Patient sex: F
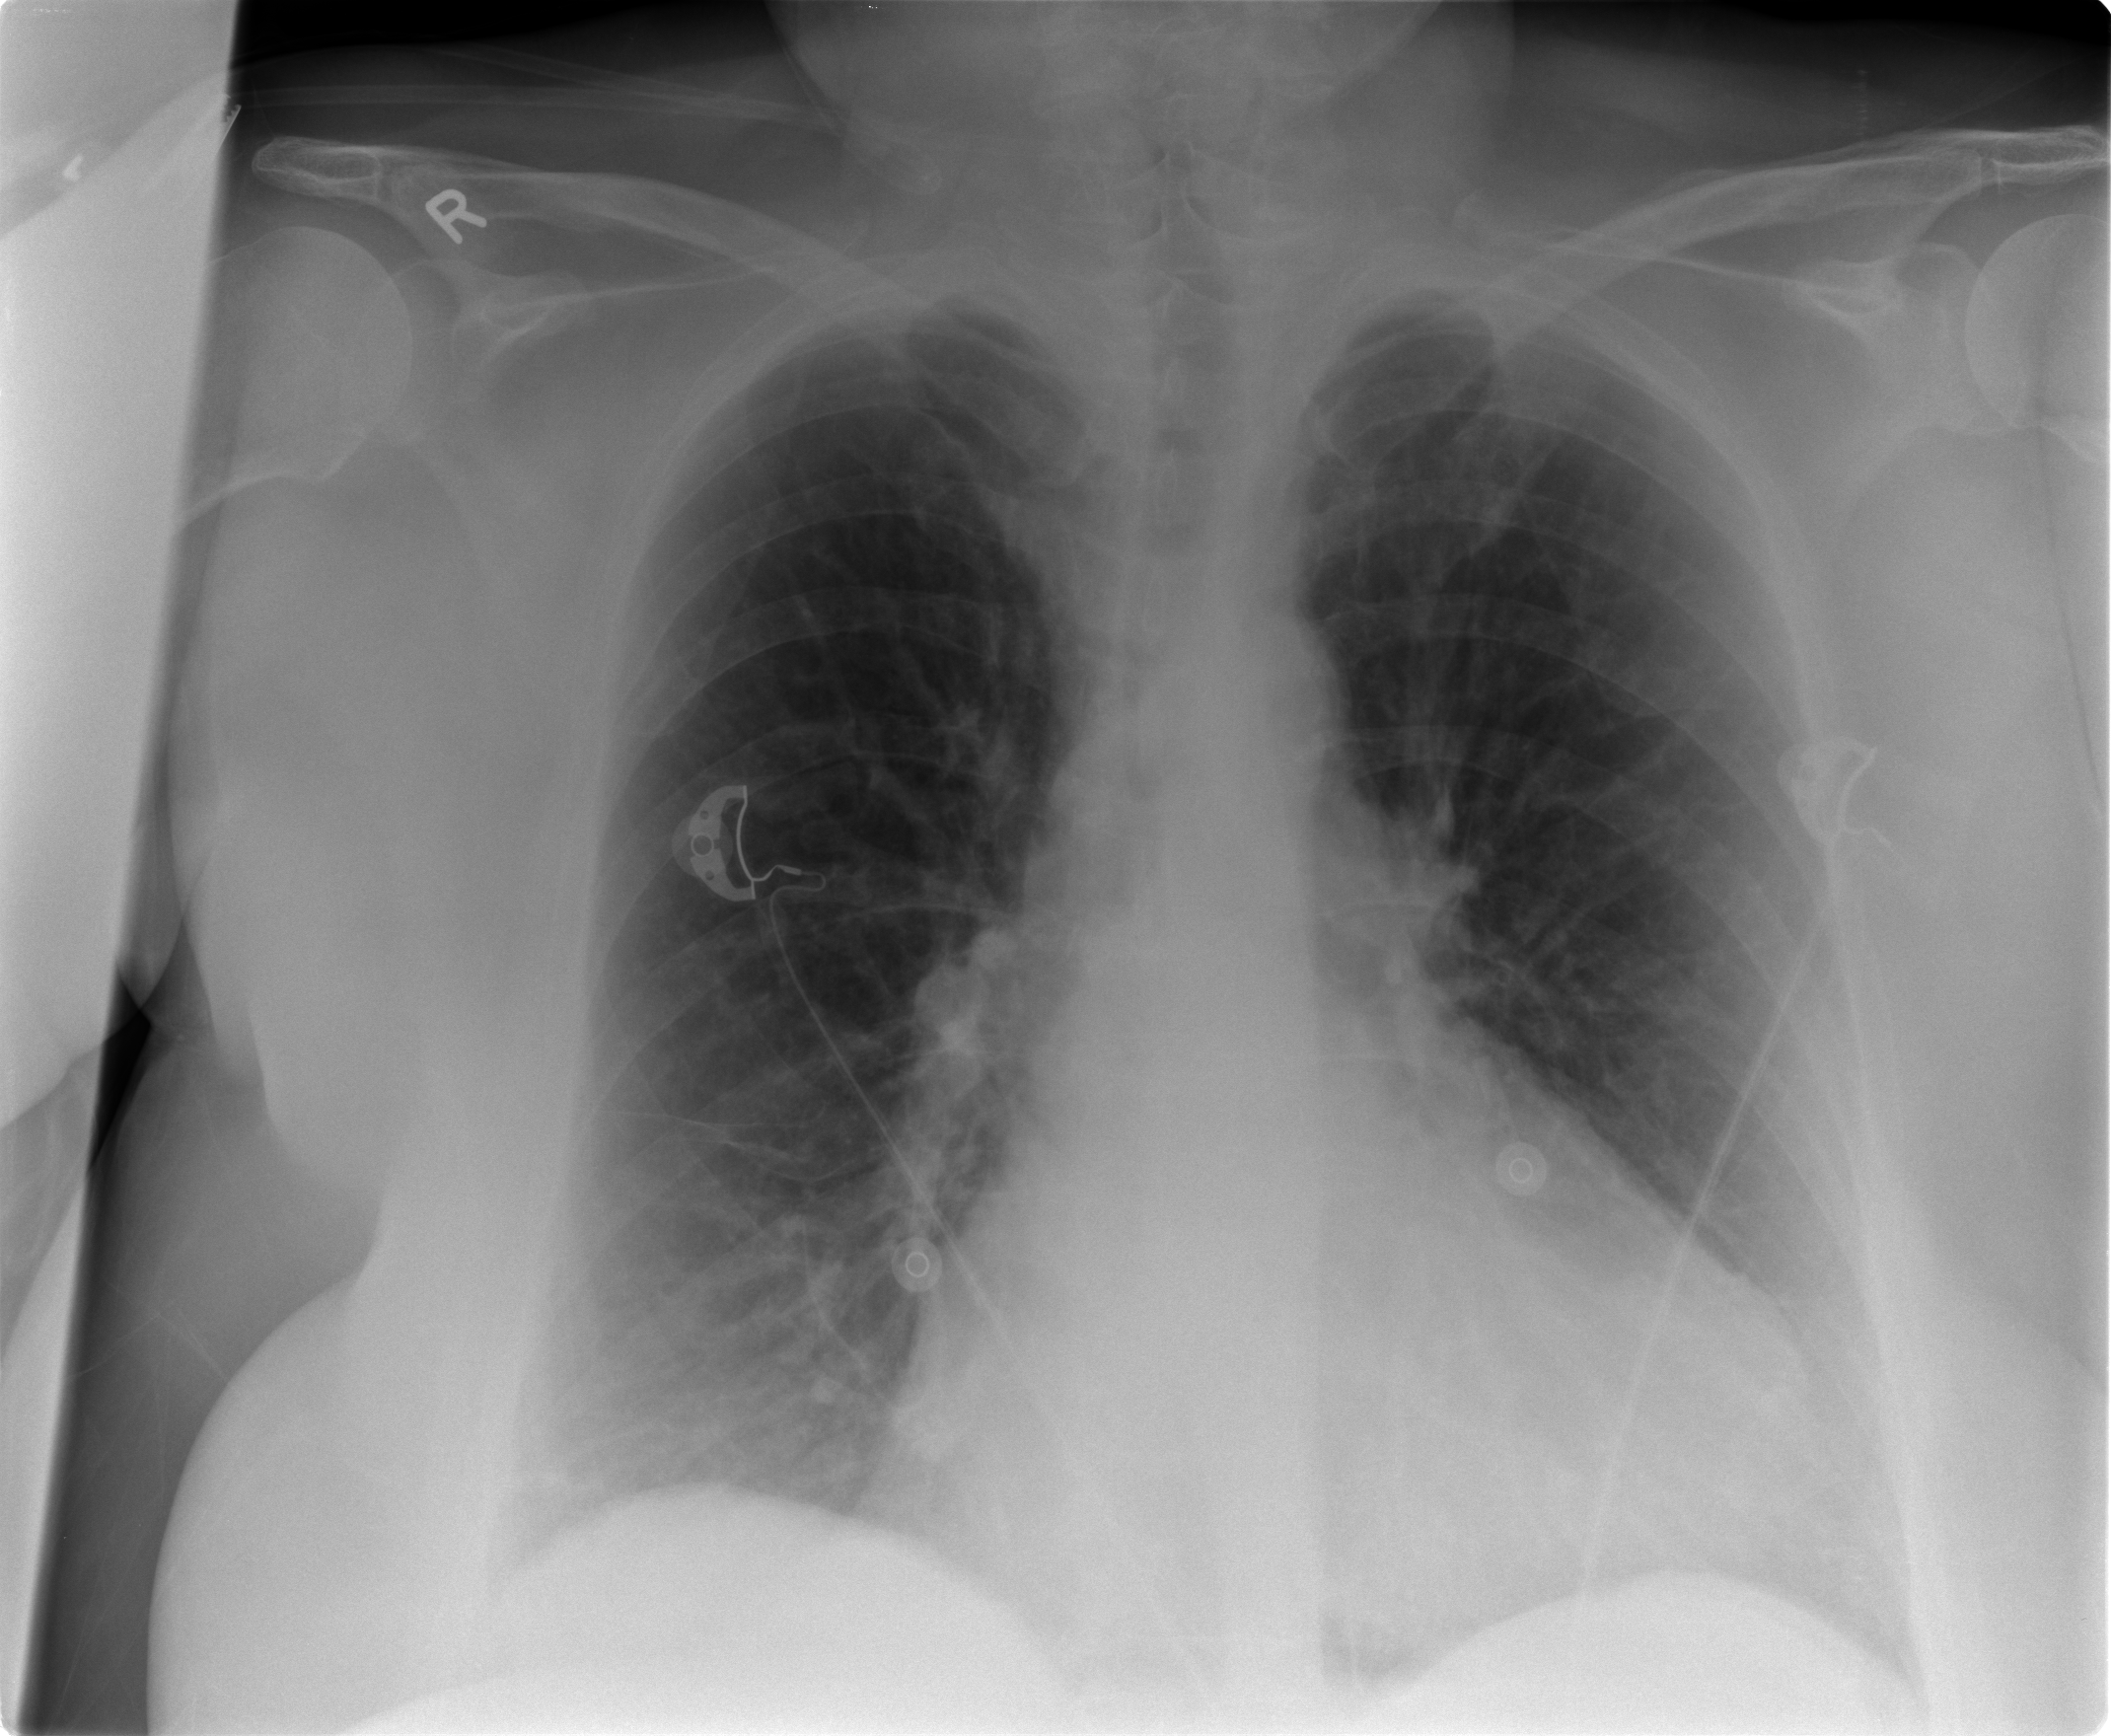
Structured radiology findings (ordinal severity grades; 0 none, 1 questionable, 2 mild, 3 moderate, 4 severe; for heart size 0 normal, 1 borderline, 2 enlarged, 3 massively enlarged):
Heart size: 2
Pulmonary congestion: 2
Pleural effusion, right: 0
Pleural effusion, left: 0
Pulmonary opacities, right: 2
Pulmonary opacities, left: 1
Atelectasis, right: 2
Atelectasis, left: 2